Current action and preconditions to check: trajectory_clear

Your task: For each precondition in the list above, predict whether it will hold at this action.

Consider the current scene as observed from the mobile robot's camera, and analyze the predicted future states of all dynamic agents (e.g., people, animals, vehicles, or any moving entities) within the NEXT SECOND.

IMPORTANT: Only answer "very likely" if you are absolutely certain—based on strong, clear evidence—that a dynamic agent will violate the precondition in the predicted future state. Do NOT answer "very likely" for unlikely, ambiguous, or low-probability risks.

Ask yourself for each precondition: Is there a high probability, with clear and convincing evidence, that the predicted future states of any dynamic agent will interfere with the predicted future state of the currently executing action within the NEXT SECOND, causing that precondition to fail?

Assess the risk level based on these predictions. Use "likely" or "very likely" if motions create a clear risk of interference.

Use "neutral" or "improbable" if agents are nearby but their predicted paths are clearly diverging or non-conflicting.

Failure Risk Categories: "very improbable", "improbable", "neutral", "likely", "very likely"

Answer Format: Output ONLY the probability_of_failure value from these categories: "very improbable", "improbable", "neutral", "likely", "very likely"

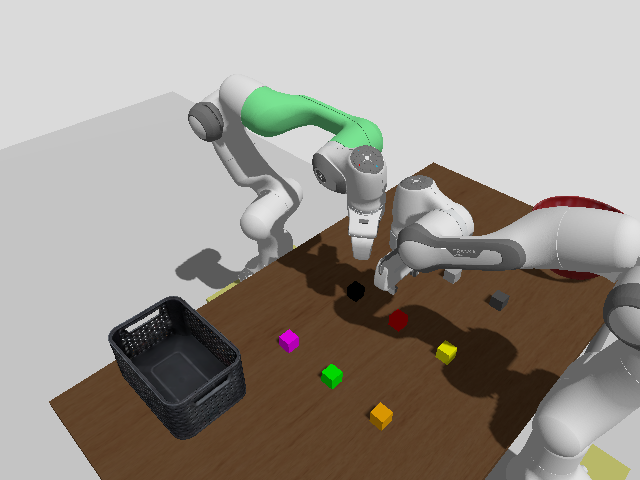

Answer: very likely